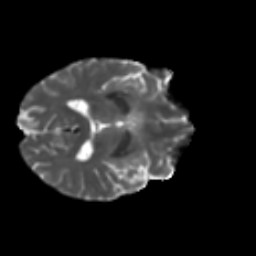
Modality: T2w
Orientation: axial
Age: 64
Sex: female
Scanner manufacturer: ge
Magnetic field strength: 3 T
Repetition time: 7.8 s
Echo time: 0.0606 s